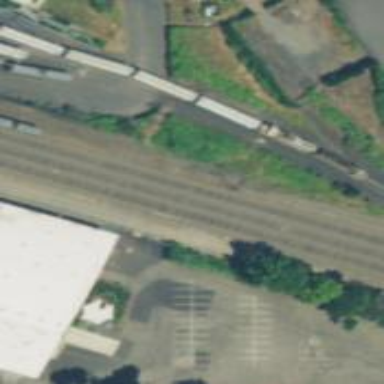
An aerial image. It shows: Railway siding for service.